Question: I am trying to get links and category from this <URL> news feed website.
This is my xpath in scrapy shell:
'''
a = sel.xpath('//ul[@class="rsslinks"]/li/a/@href').extract()
b = sel.xpath('//ul[@class="rsslinks"]/li/a/text()').extract()
'''
But length of b is one lesser than length of a. I don't know what I am missing here. But this is causing problems in data.
From the image below,the category name is "Most Emailed Stories" but link is for "News Headlines"
Any help would be appreciated
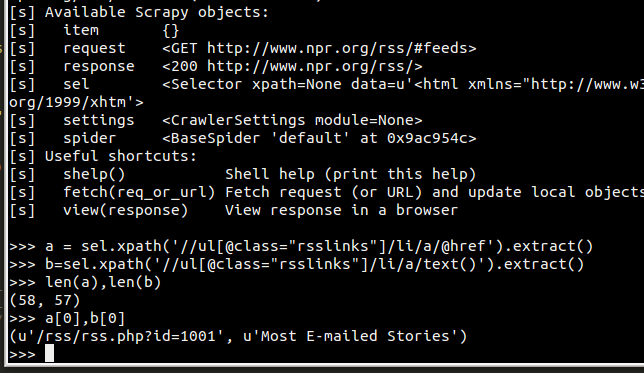
Answer: This is because of the first link in the results:
'''
<a class="iconlink xml" href="/rss/rss.php?id=1001" target="blank"><strong>News Headlines</strong></a>
'''
As you can see, there is no direct child "text" nodes, only one 'strong' element. Your xpath would not match it.
Add an another slash to get all text nodes from the 'a' tag:
'''
//ul[@class="rsslinks"]/li/a//text()
HERE^
'''